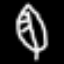
Label: leaf